Question: I learn Django. And now I try to make new database table.
I have done the structure of the files, as in the book, which I learn. My app is named - "books":

Then, I must add the line 'mysite.books' to field INSTALLED_APPS, in settings.py, isn't it?
Also, in the book, written, that I must comment out next lines in the file "settings.py":
'''
MIDDLEWARE_CLASSES = (
# 'django.middleware.common.CommonMiddleware',
# 'django.contrib.sessions.middleware.SessionMiddleware',
# 'django.contrib.auth.middleware.AuthenticationMiddleware',
)
INSTALLED_APPS = (
# 'django.contrib.auth',
# 'django.contrib.contenttypes',
# 'django.contrib.sessions',
# 'django.contrib.sites',
'mysite.books',
)
'''
But, the book about Django, is for 1.1 version of Django, and I use the 1.8 version of Django. So, I have some another fields "MIDDLEWARE_CLASSES" and "INSTALLED_APPS":
'''
INSTALLED_APPS = (
#'django.contrib.admin',
#'django.contrib.auth',
#'django.contrib.contenttypes',
#'django.contrib.sessions',
#'django.contrib.messages',
#'django.contrib.staticfiles',
'mysite.books',
)
MIDDLEWARE_CLASSES = (
#'django.contrib.sessions.middleware.SessionMiddleware',
#'django.middleware.common.CommonMiddleware',
#'django.middleware.csrf.CsrfViewMiddleware',
#'django.contrib.auth.middleware.AuthenticationMiddleware',
#'django.contrib.auth.middleware.SessionAuthenticationMiddleware',
#'django.contrib.messages.middleware.MessageMiddleware',
#'django.middleware.clickjacking.XFrameOptionsMiddleware',
#'django.middleware.security.SecurityMiddleware',
)
'''
And, if I run the command "python manage.py validate", i see the error: "ImportError: No module named 'mysite.books'"
What I do wrong? Or, maybe it is the problem with different versions of Django? What I must doing?
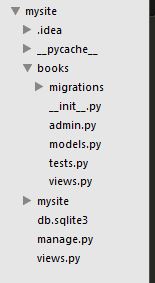
Answer: Try to put 'books' without the prefix 'mysite'.